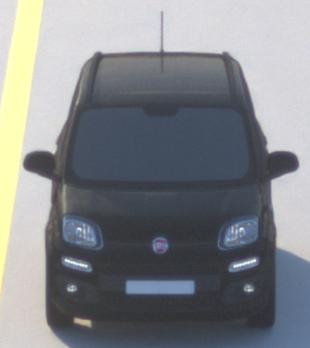
Make: Fiat
Model: Panda 1.2 8V
Detailed model: Panda (312)
Model produced from: 2013/02
Model produced until: 2013/12
Doors: 5
Color: black
Road condition: dry road
Daytime: sunrise or sunset
Contrast: medium contrast